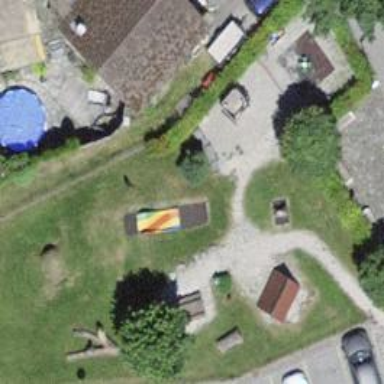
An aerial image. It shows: Playground with playful theme.